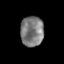
Tissue: prostate
Cell type: Epithelial cells
Senescence score: 0.358
Nuclear area (px): 690
Mean DAPI intensity: 122.97